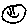
Label: smiley face